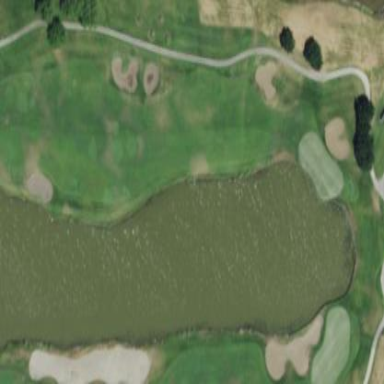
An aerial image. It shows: Golf fairway surrounded by grass.